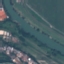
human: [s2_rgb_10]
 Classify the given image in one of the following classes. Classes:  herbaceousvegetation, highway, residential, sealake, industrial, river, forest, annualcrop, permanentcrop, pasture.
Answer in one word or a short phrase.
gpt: River